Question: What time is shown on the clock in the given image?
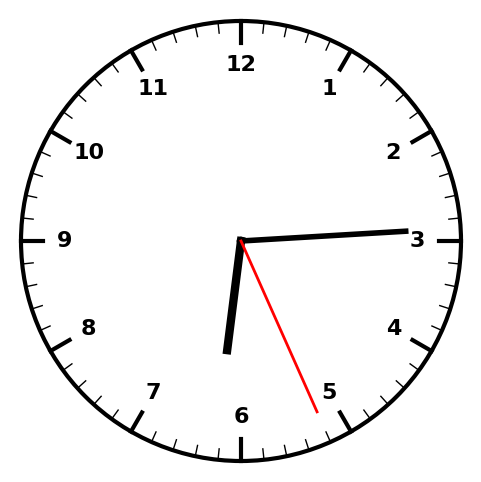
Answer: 06:14:26